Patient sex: F
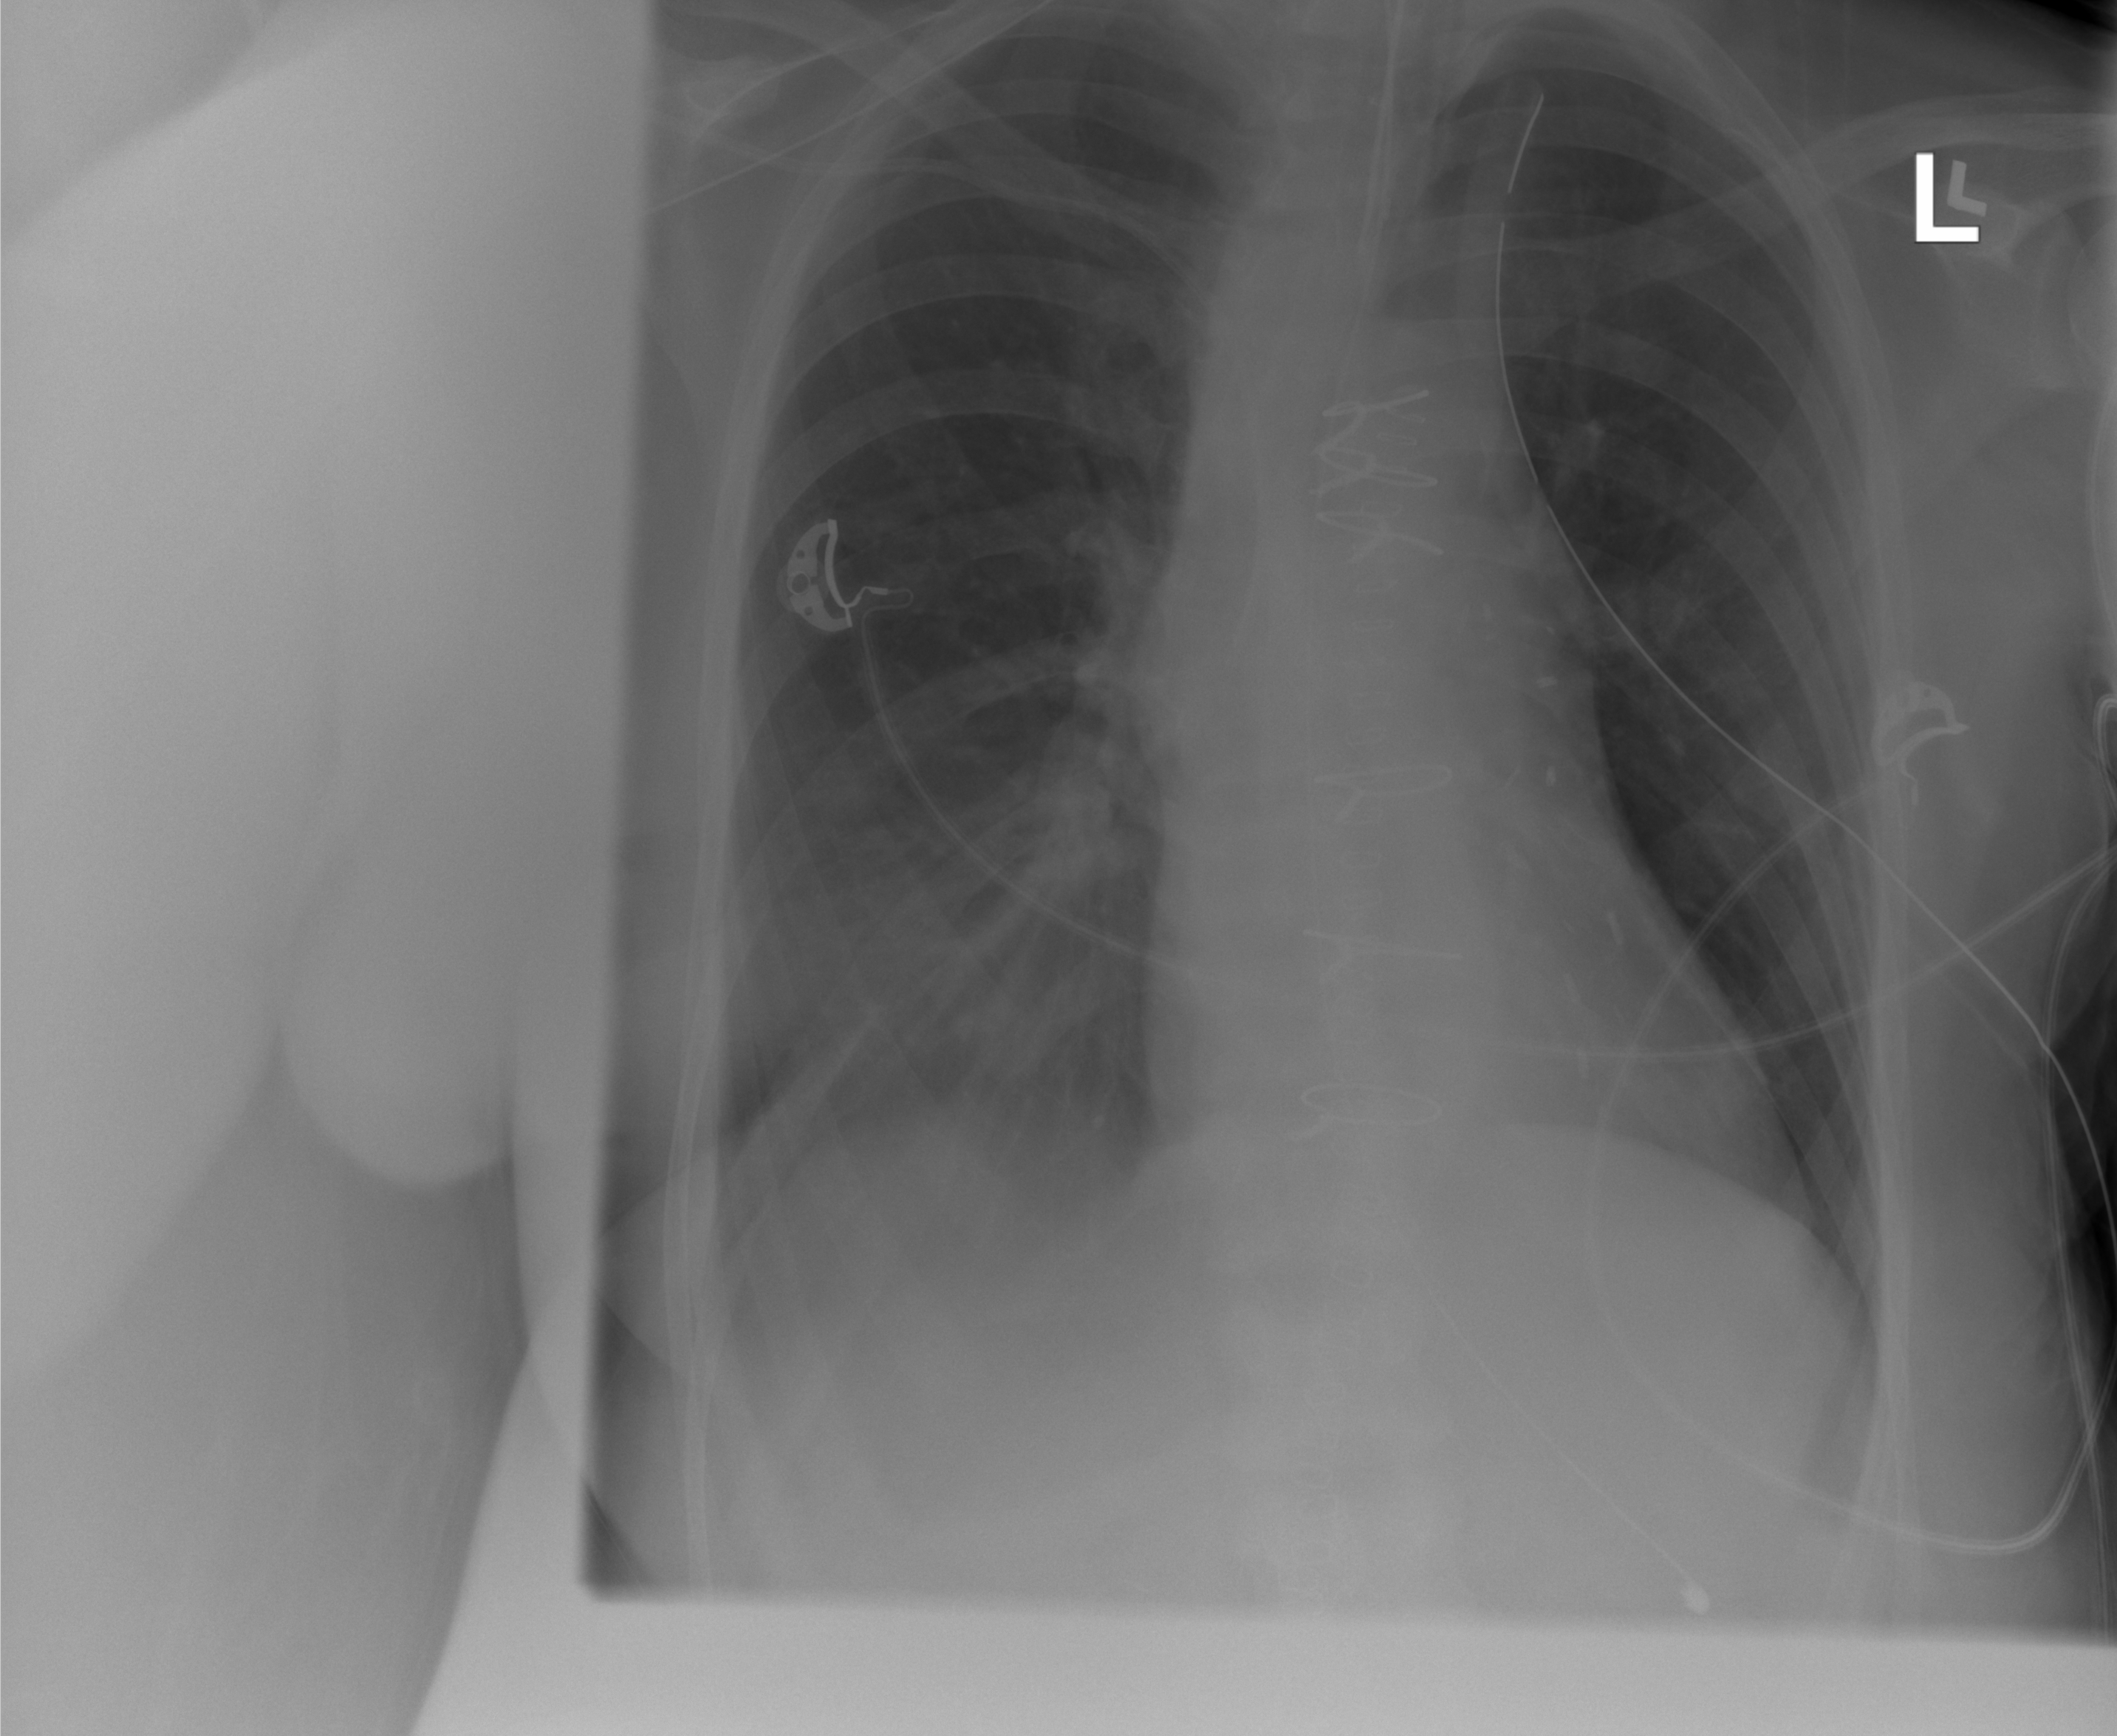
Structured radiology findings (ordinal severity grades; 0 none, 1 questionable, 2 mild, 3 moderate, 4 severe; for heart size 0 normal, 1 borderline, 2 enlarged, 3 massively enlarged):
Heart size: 0
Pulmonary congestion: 0
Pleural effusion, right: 2
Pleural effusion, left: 0
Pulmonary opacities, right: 1
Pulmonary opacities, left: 0
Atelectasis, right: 2
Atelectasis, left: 0